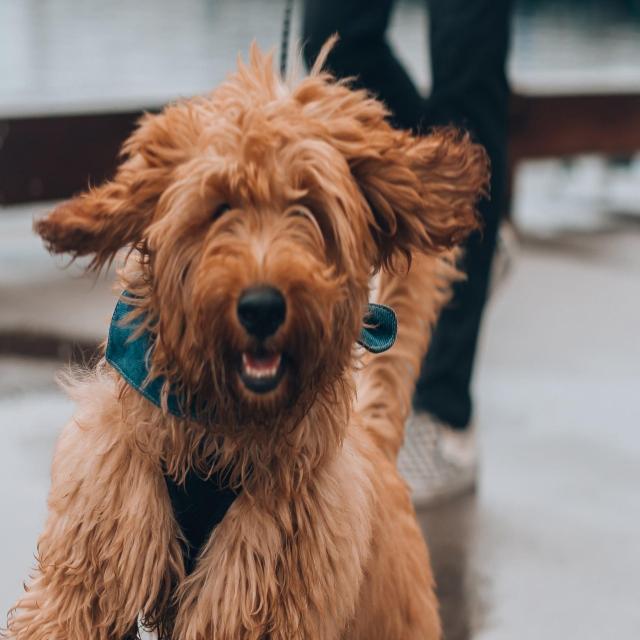
Healthy canine skin — no visible lesions, inflammation, or abnormalities. The skin and coat appear normal.